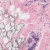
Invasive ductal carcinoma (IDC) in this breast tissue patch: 0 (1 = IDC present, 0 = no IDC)